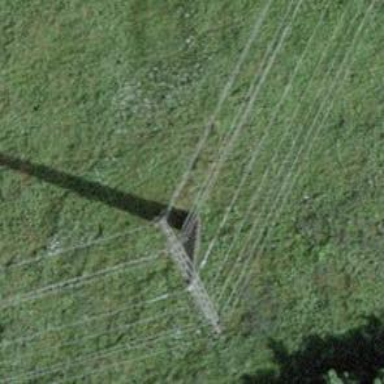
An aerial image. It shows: Towering power structure.